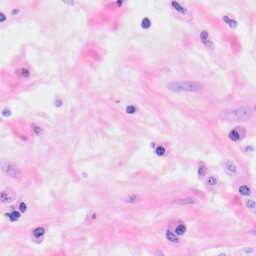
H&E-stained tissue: Kidney